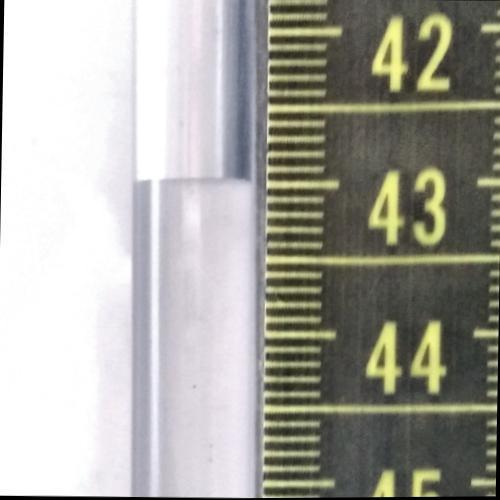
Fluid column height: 43.0 cm